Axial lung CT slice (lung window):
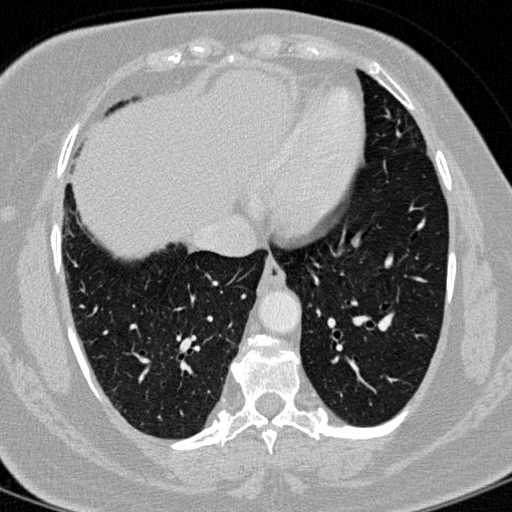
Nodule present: no